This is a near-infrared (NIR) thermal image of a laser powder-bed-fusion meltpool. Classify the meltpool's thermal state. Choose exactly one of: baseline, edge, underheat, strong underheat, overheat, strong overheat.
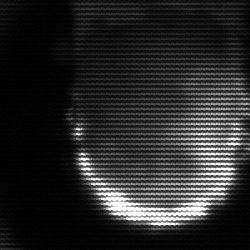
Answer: baseline